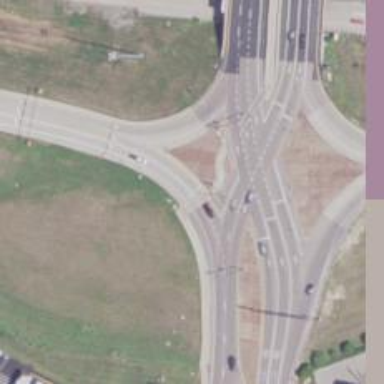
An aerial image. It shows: Motorway link at diverging diamond interchange (DDI) junction.